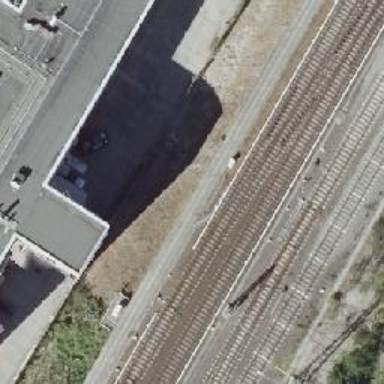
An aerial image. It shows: Railway signal.